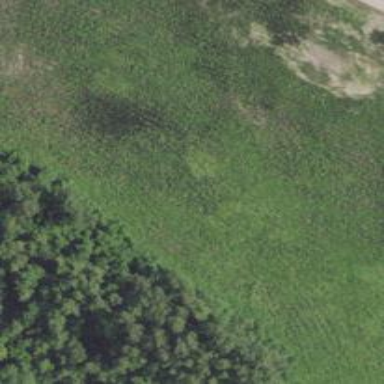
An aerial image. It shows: Beautiful wet meadow natural wetland.